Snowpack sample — Buffalo Mountain, Silverthorne, Colorado, USA (2/22/26, 2:02 PM MST)
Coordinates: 39.622, -106.113
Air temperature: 33 °F
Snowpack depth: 63 cm
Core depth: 20 cm
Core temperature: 23 °F
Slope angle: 11°, slope face: 116°
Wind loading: low
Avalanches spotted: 0
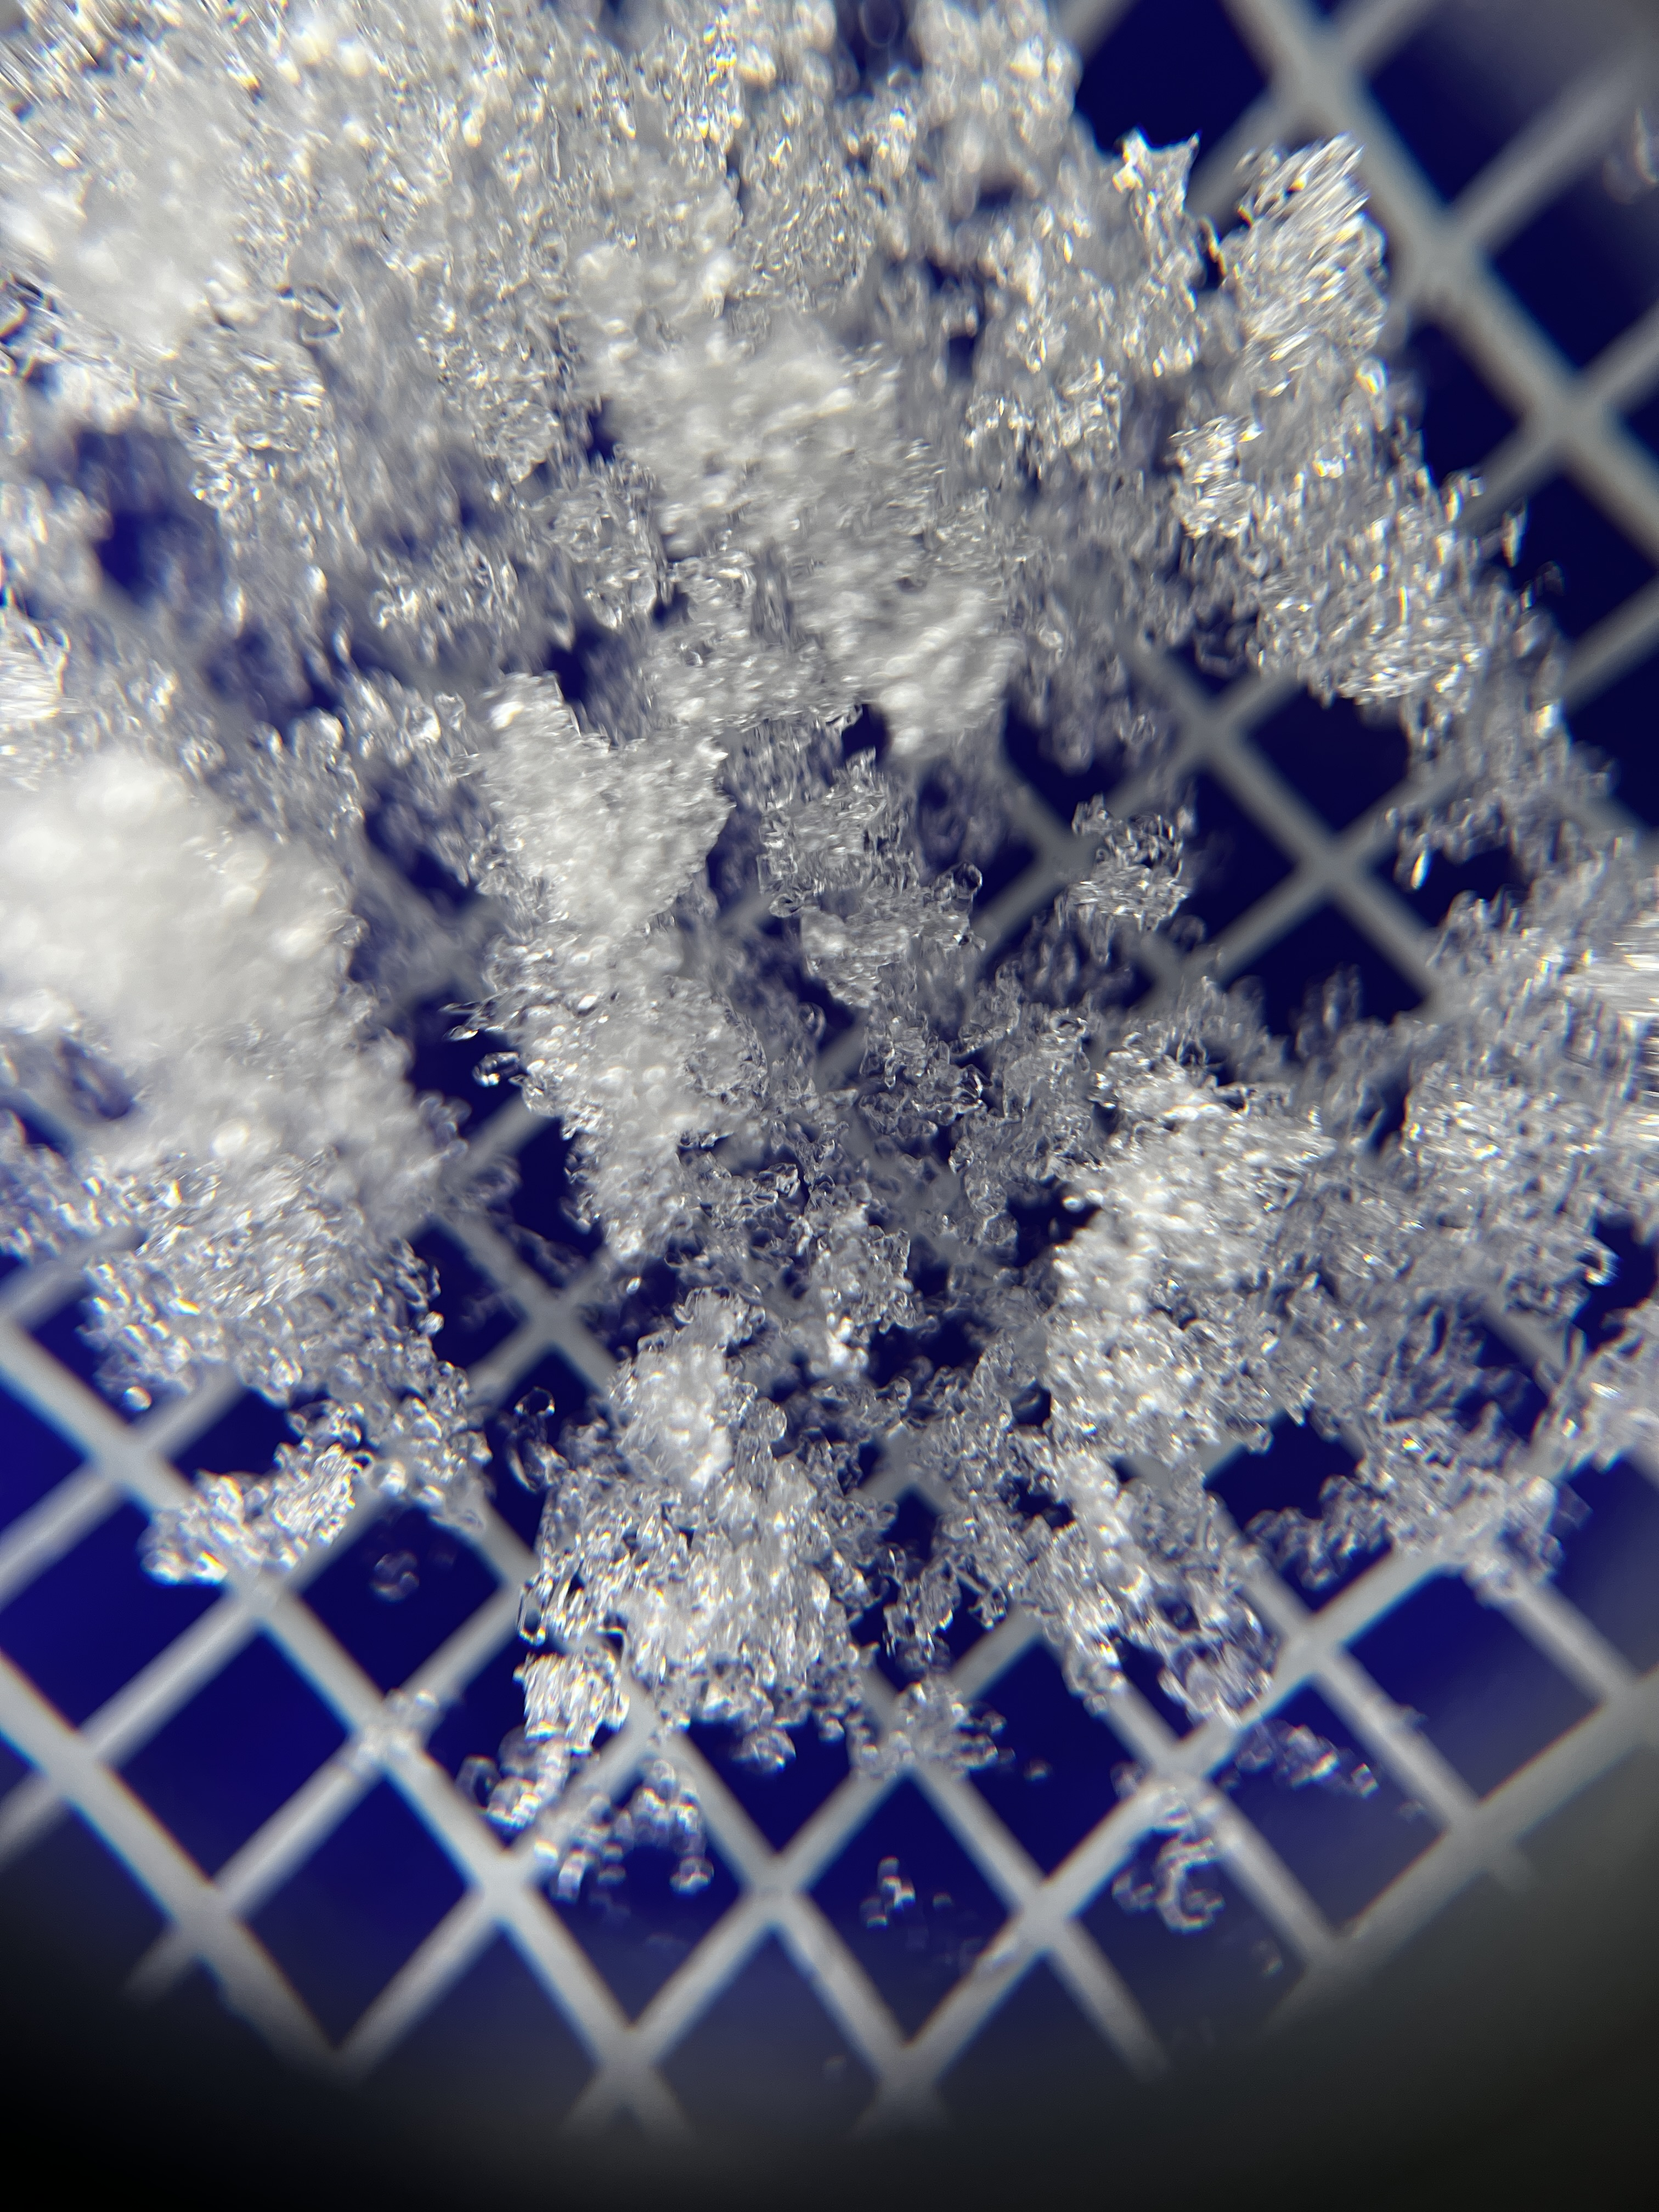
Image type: magnified_profile
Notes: In a firebreak similar to site 1, minimal wind loading with no spotted avalanches (not many faces in view though)